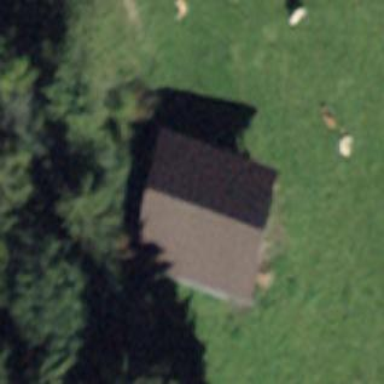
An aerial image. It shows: Rural barn.